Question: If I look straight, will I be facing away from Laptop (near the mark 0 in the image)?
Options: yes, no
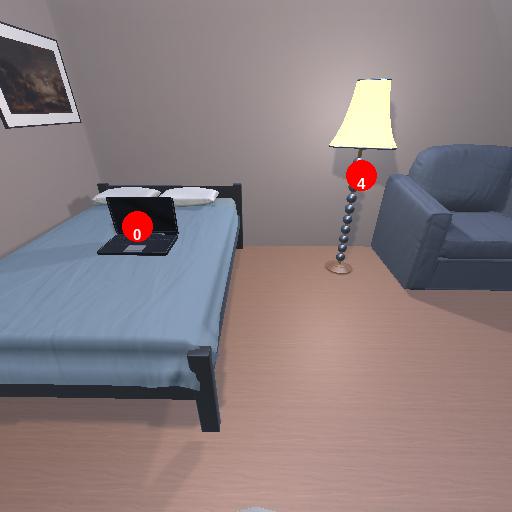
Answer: yes